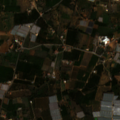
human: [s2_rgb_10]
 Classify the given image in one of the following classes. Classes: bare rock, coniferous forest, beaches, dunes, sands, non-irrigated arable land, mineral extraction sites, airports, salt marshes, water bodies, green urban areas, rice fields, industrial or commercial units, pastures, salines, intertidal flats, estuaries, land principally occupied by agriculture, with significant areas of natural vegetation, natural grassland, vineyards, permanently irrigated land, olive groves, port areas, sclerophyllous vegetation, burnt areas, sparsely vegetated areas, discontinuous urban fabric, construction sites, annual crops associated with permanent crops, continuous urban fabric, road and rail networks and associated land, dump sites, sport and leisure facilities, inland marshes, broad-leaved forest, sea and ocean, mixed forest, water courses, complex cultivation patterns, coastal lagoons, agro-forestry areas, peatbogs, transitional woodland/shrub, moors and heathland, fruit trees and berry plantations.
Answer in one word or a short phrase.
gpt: non-irrigated arable land, fruit trees and berry plantations, olive groves, annual crops associated with permanent crops, complex cultivation patterns